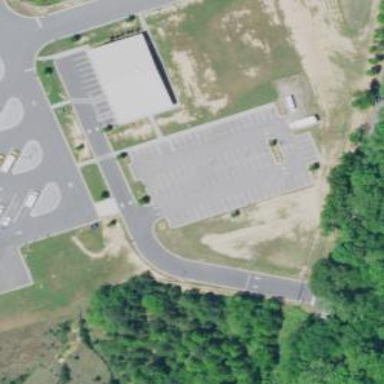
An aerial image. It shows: Parking area with asphalt surface.